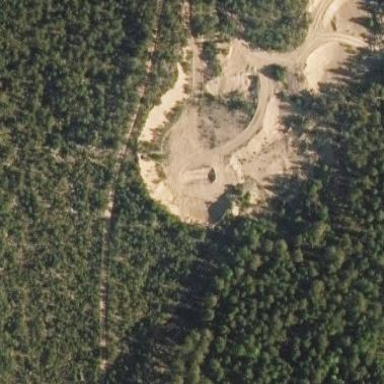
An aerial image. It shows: Quarry area where gravel is extracted.